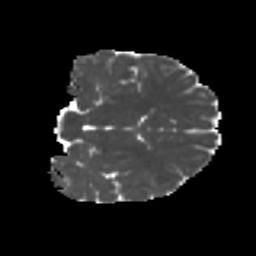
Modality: MD
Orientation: coronal
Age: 22
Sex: female
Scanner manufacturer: ge
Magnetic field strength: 3 T
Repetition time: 7.8 s
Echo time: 0.0606 s